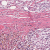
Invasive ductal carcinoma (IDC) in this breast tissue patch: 0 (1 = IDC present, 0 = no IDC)